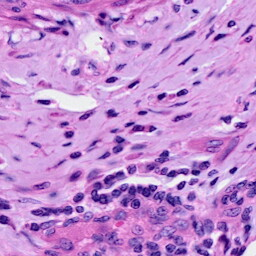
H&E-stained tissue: Cervix